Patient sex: M
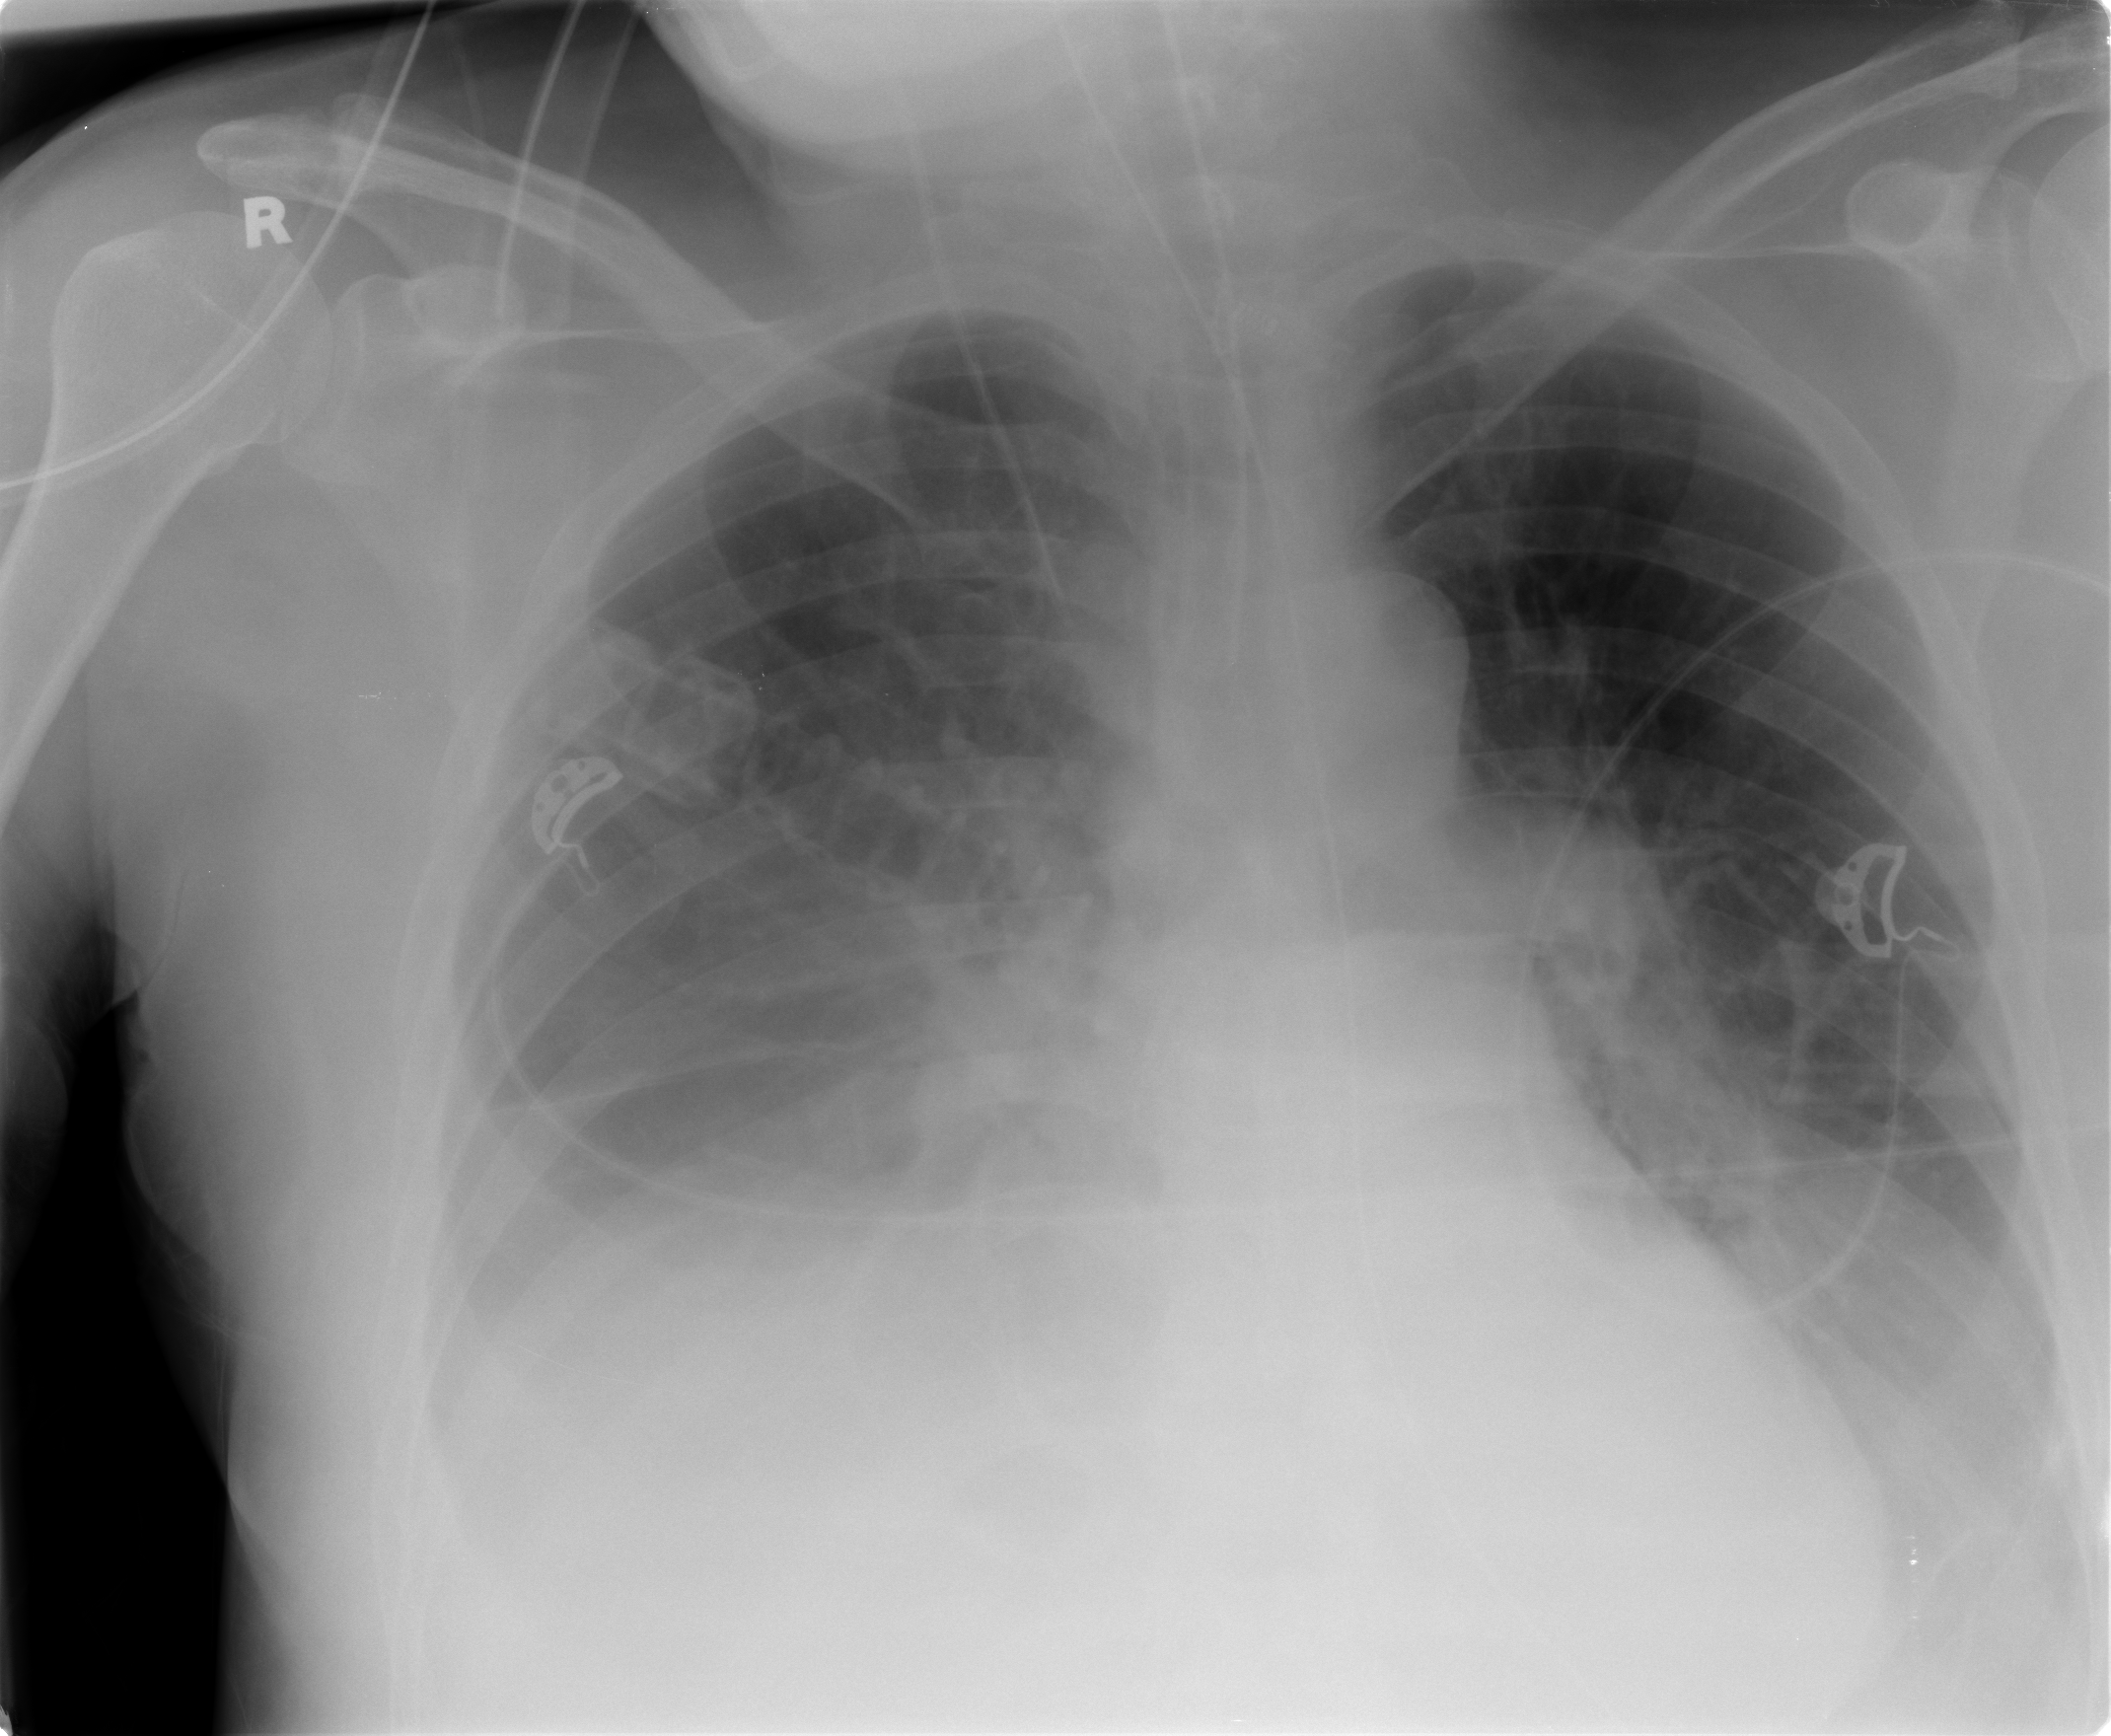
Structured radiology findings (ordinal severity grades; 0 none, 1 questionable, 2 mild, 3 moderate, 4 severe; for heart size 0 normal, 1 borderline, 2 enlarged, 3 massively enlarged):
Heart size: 0
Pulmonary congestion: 0
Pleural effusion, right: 2
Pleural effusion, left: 0
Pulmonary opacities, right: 0
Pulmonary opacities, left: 0
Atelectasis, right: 2
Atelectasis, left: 1